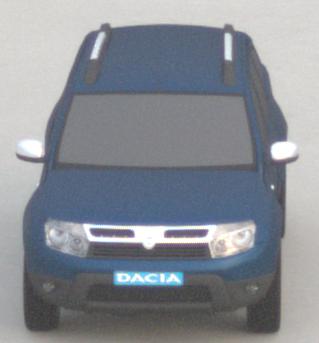
Make: Dacia
Model: Duster dCi 110 FAP
Detailed model: Duster (I)
Model produced from: 2010/06
Model produced until: 2013/11
Doors: 5
Color: blue
Road condition: dry road
Daytime: sunrise or sunset
Contrast: low contrast